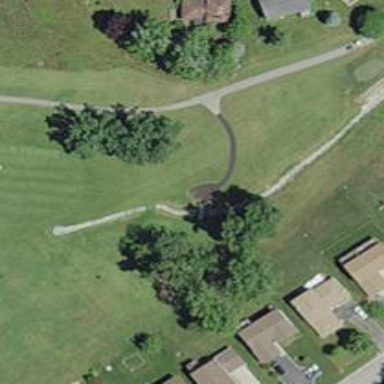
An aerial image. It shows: Path for both roads and golfers.